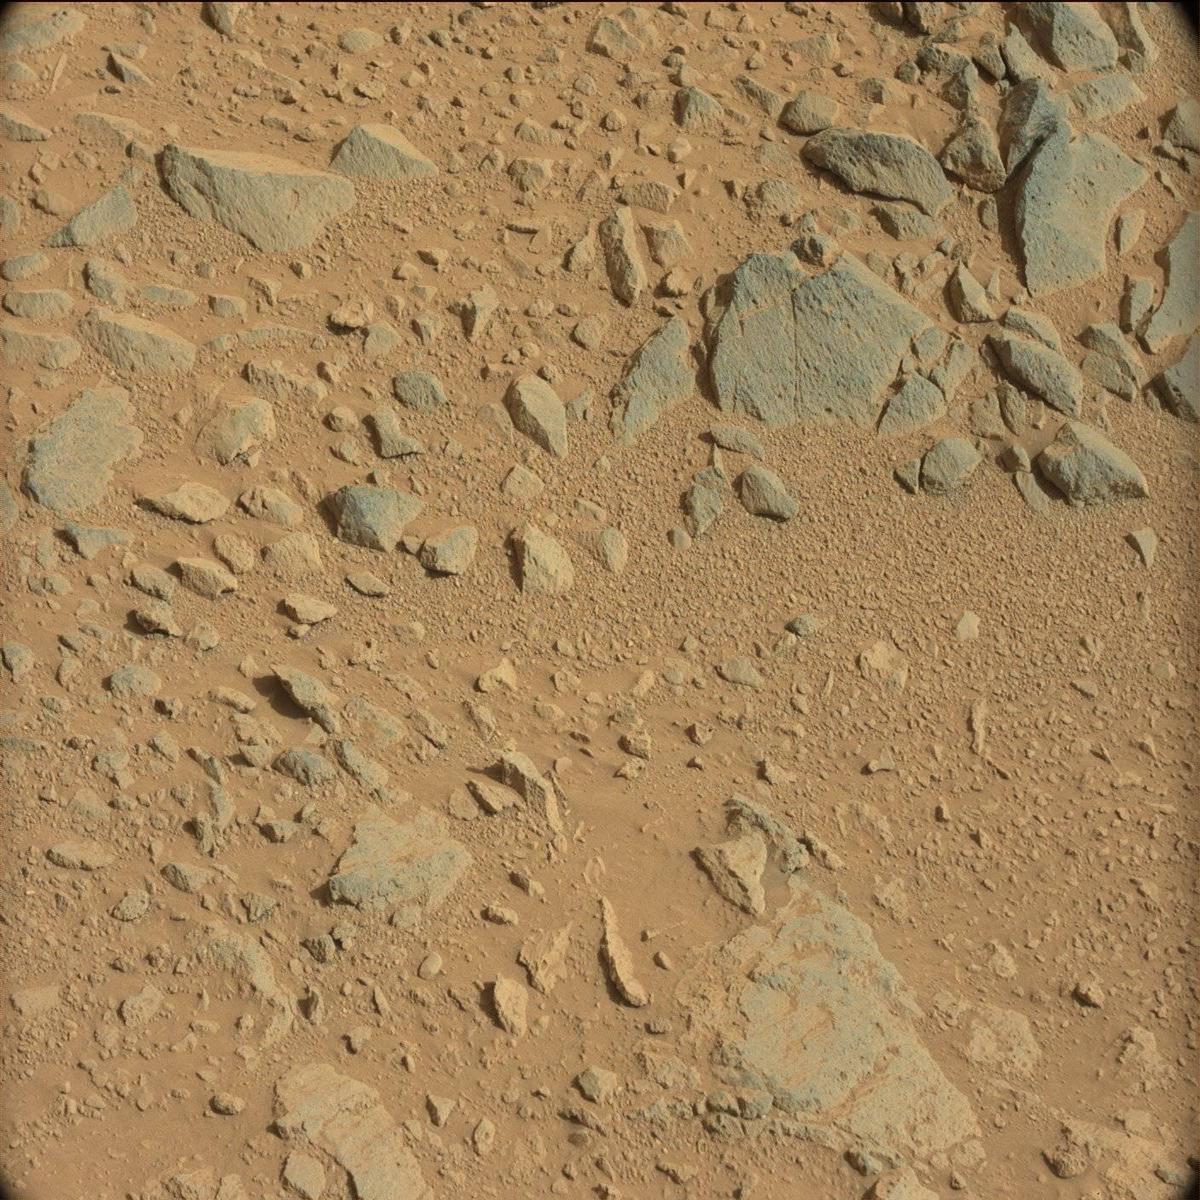
Terrain classes present: Bedrock, Rock, Sand / Soil